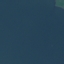
Label: SeaLake